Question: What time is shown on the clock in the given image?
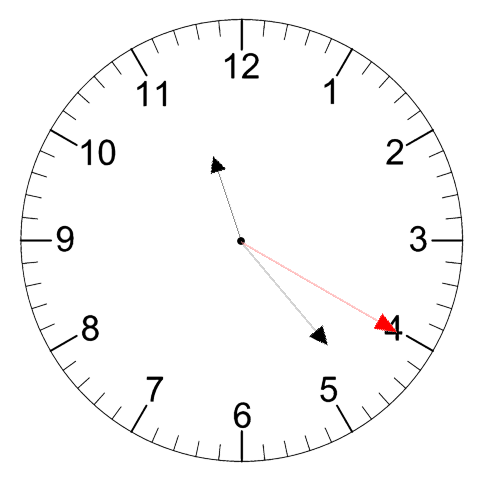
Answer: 11:23:20